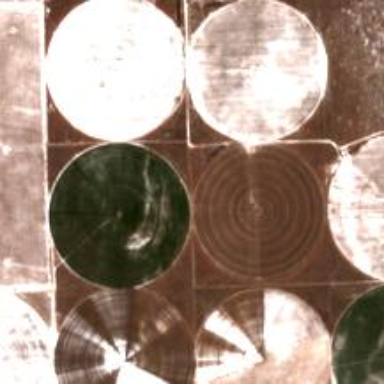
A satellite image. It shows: Farmland with pivot irrigation system.